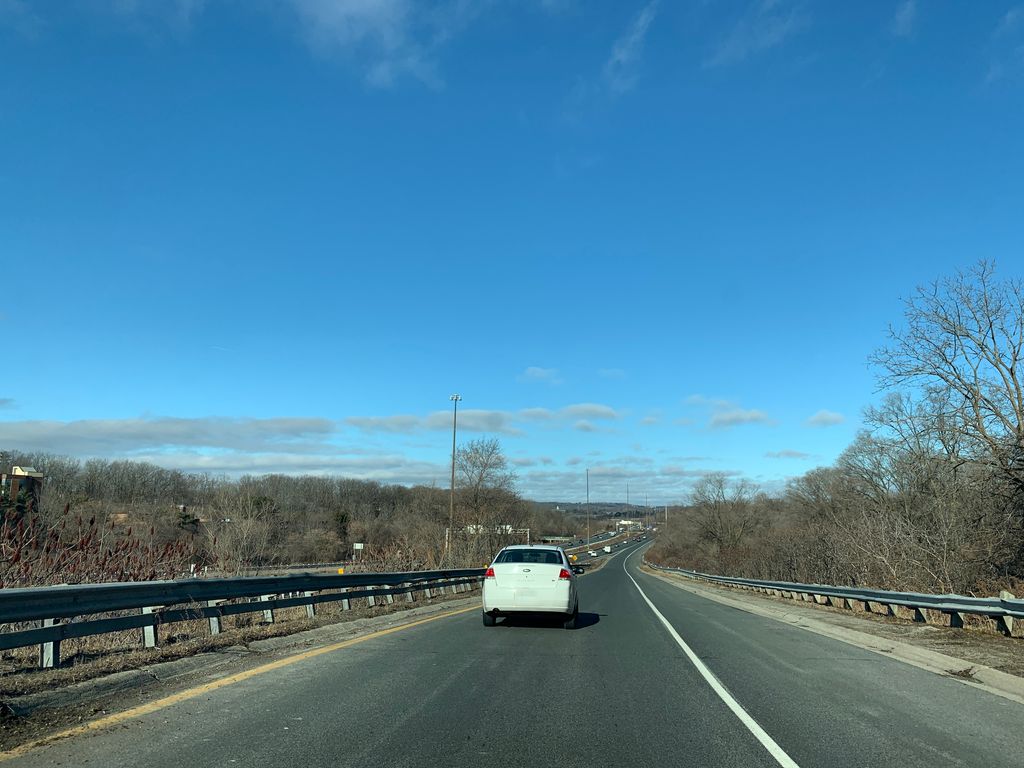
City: hamilton